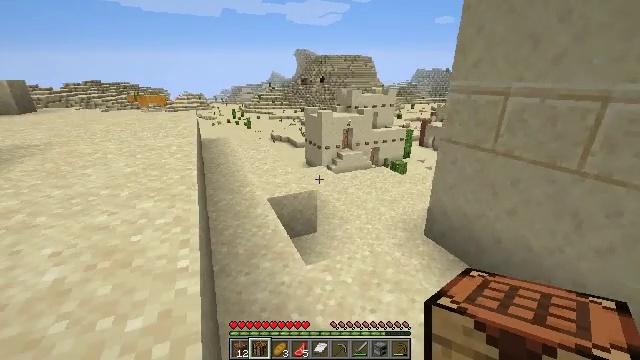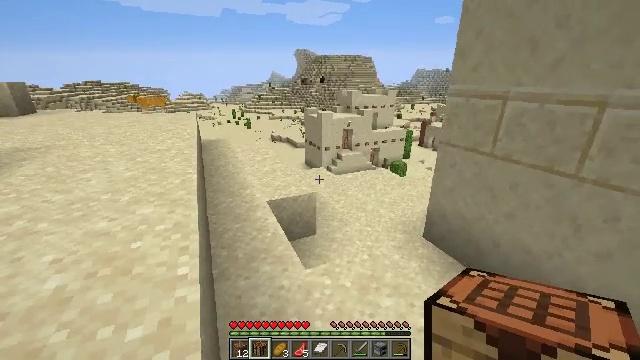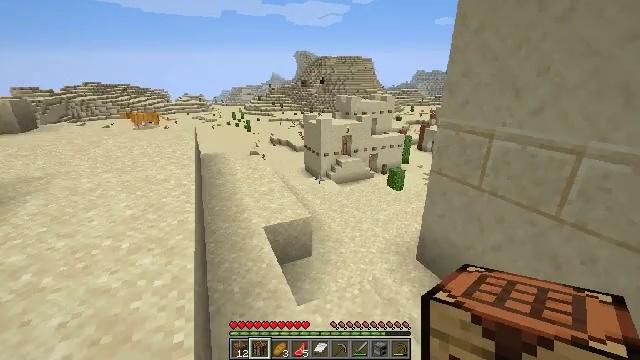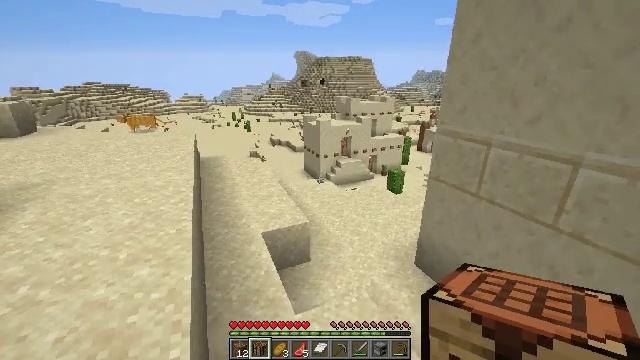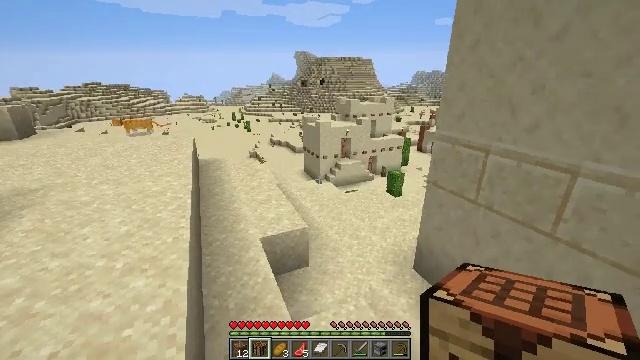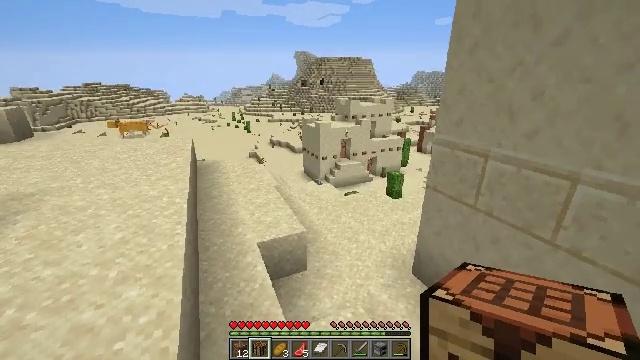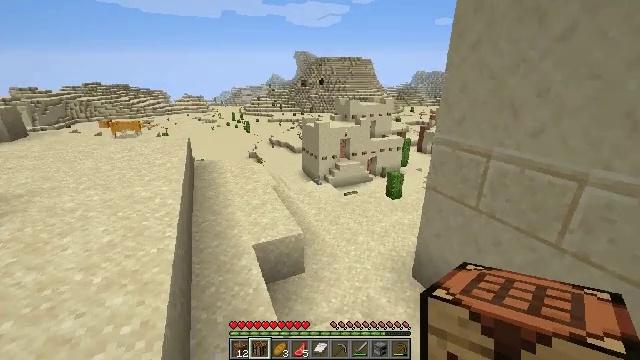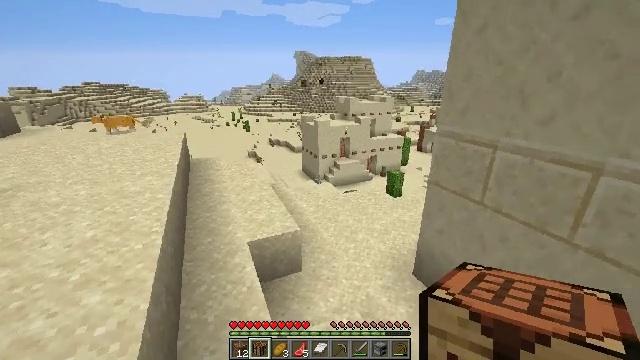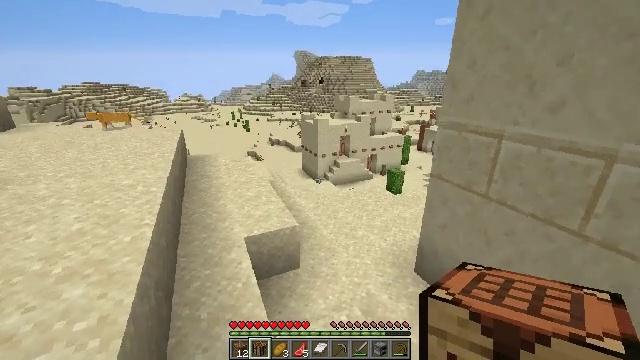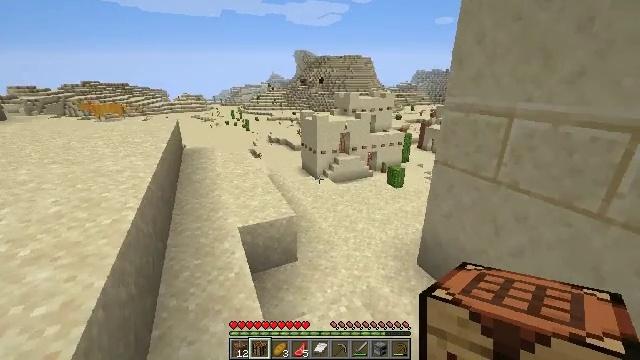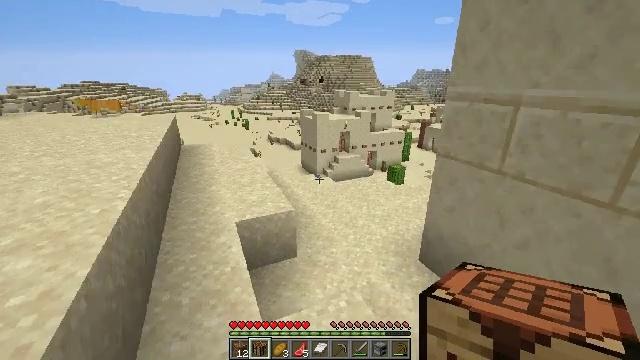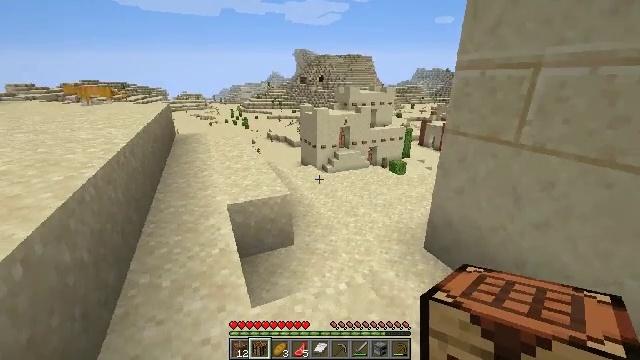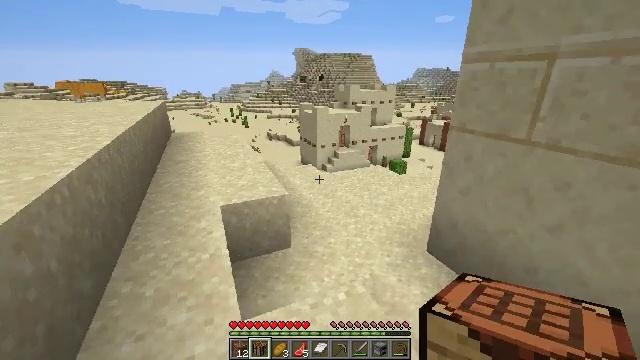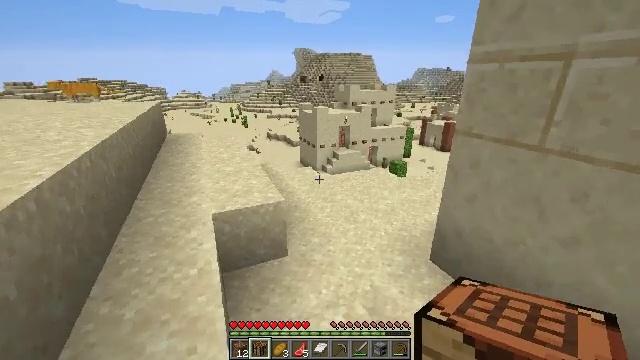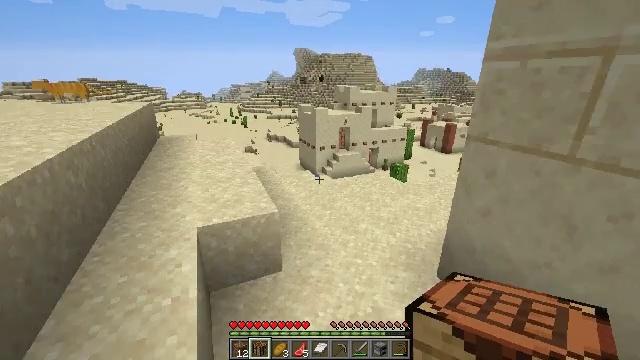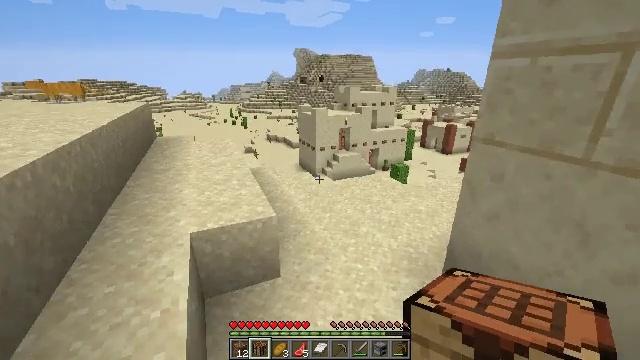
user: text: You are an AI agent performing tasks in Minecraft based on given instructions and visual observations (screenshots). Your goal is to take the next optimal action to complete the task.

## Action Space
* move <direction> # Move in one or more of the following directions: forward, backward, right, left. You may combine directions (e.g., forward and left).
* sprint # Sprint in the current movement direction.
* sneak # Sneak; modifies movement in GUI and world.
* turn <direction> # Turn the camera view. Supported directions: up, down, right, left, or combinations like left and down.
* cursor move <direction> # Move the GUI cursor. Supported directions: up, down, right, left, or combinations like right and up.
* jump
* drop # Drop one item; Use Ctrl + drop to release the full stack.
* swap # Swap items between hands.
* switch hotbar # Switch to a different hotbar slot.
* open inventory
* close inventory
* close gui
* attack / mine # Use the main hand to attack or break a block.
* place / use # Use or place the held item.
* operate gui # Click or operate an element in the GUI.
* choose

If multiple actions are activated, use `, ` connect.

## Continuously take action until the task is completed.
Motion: motion action
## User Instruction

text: Mine the jungle fence gate for materials.
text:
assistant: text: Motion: move forward, jump
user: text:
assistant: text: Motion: move forward, jump
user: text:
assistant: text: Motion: move forward, jump
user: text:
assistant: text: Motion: move forward
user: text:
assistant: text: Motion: move forward
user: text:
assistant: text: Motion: move forward
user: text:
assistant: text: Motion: move forward
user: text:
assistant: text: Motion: move forward
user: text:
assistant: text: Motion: move forward
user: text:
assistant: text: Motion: move forward
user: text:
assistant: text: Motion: move forward
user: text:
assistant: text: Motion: move forward
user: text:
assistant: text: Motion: move forward
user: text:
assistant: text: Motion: move forward
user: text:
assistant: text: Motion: move forward
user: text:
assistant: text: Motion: move forward
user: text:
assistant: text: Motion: move forward
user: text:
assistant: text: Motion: move forward
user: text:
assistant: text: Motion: move forward
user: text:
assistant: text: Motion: move forward
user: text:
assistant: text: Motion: move forward
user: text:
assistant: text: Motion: move forward
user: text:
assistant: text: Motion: move forward
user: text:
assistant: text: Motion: move forward, turn right
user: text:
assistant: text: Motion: move forward and move left, turn right
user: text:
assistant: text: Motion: move forward and move left, turn right
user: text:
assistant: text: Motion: move forward and move left, turn right
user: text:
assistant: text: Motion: move forward and move left, turn right
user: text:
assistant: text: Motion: move forward and move left, turn right
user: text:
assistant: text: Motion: move forward and move left, turn right